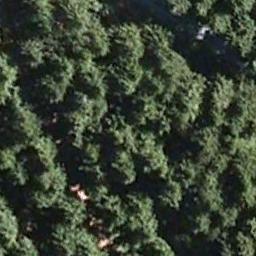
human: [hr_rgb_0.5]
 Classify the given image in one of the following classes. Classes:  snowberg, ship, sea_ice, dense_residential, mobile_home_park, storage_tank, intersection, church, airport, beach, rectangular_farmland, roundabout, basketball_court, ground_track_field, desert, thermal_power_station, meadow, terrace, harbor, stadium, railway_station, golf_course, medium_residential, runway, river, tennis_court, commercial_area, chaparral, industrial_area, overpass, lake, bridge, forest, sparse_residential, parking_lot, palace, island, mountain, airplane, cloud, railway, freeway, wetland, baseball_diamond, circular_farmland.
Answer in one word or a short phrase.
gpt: forest